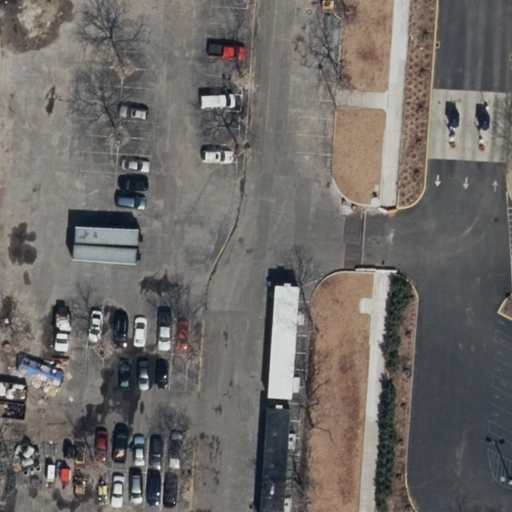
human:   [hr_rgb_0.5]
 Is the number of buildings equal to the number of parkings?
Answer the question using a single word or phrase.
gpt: no

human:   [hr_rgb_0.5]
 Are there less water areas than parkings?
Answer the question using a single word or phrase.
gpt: yes

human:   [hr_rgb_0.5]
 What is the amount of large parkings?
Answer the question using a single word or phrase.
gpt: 0

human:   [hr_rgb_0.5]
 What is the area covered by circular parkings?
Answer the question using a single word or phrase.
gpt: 0m2

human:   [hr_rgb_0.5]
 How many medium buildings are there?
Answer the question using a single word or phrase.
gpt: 0

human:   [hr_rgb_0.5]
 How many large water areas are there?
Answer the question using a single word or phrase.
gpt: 0

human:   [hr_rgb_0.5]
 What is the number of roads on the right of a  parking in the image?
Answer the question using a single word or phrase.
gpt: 5

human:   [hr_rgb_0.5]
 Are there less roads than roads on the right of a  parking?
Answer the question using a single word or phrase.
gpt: no

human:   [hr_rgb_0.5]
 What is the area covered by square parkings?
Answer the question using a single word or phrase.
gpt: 0m2

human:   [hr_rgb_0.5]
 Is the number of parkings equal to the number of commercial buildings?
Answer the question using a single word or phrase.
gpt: no

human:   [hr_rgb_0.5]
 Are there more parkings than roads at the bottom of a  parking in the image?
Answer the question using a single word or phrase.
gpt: yes

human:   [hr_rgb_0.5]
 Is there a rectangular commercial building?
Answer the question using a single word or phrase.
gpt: no

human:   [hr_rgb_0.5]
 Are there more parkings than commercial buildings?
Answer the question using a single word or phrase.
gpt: yes

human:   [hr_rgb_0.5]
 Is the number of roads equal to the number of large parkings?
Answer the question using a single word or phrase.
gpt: no

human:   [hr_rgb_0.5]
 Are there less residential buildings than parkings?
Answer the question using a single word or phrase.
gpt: yes

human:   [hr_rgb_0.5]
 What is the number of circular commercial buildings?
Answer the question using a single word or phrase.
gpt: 0

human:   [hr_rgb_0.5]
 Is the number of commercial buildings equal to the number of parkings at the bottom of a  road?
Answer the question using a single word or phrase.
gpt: no

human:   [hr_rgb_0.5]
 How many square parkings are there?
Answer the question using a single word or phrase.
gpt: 0

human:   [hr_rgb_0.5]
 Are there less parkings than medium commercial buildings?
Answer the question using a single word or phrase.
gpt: no

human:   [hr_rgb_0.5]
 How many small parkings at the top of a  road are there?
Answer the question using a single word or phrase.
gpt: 0

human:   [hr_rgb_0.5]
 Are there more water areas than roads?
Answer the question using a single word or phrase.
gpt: no

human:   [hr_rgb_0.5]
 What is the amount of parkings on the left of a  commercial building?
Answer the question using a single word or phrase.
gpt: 0

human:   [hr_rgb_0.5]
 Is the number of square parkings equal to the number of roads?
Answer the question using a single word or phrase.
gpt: no

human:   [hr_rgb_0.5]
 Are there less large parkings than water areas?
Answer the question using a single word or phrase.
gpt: no

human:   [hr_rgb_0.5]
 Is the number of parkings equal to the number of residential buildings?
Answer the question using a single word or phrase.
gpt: no

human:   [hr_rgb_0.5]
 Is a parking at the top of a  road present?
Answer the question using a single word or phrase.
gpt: no

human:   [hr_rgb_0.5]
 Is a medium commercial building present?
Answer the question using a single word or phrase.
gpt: no

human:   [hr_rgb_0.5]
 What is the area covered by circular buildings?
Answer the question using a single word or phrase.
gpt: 0m2

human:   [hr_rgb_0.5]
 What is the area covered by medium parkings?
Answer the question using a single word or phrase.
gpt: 451m2

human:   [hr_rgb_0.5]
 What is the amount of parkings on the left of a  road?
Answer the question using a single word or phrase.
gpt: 1

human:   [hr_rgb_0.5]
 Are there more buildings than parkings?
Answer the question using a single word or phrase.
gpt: no

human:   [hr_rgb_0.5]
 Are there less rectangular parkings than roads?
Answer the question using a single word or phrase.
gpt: yes

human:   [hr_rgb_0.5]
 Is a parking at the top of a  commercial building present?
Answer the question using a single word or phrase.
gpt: no

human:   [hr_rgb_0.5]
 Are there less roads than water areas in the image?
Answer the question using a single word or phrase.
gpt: no

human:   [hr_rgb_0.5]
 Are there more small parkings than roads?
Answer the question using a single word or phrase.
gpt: no

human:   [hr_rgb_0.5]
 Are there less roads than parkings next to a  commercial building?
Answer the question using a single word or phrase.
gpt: no